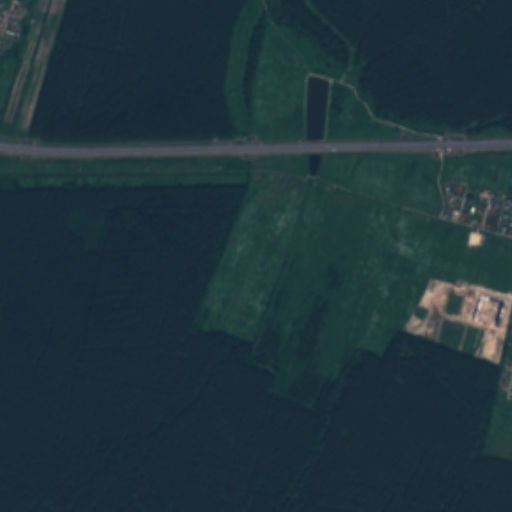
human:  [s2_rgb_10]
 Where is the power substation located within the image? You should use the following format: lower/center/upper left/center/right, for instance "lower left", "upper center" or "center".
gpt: The power substation is located in the upper center of the image.
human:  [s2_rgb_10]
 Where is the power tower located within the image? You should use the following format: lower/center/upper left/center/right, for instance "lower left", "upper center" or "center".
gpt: The power tower is located in the upper of the image.
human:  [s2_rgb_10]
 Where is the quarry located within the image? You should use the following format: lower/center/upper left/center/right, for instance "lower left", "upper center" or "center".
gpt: The quarry is located in the center right of the image.
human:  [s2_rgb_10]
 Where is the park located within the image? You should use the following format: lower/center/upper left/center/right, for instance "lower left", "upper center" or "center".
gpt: There is no park in the image.